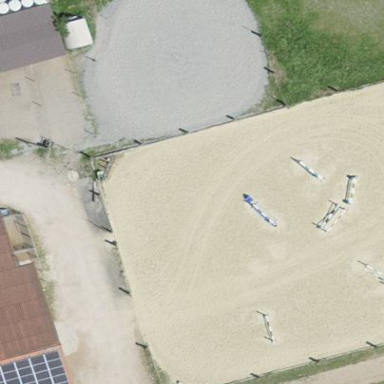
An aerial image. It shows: Equestrian pitch for leisure land sports.